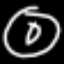
Label: donut